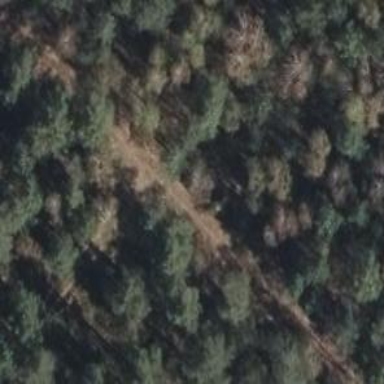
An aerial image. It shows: Dirt track road with grade 4 track type.